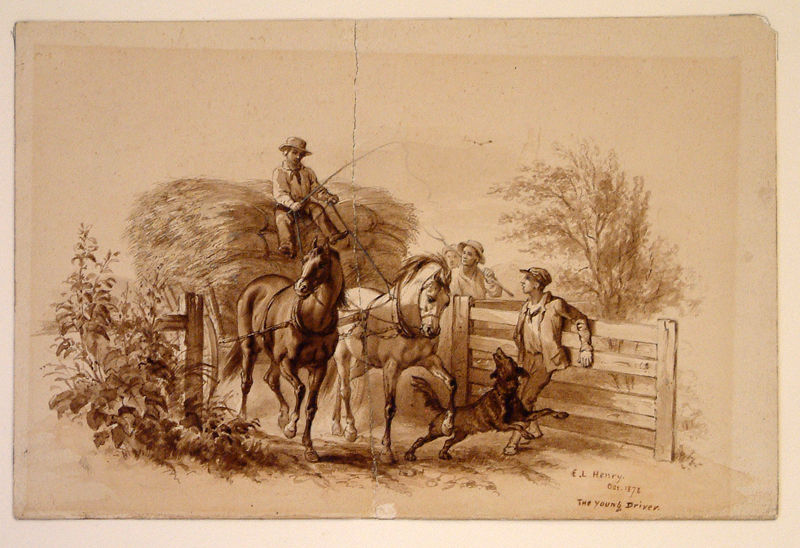
Titel: The Young Driver
Künstler: Edward Lamson Henry
Standort: Amherst (Massachusetts, USA)
Institution: Mead Art Museum, Amherst College
Schlagwörter: hat, men, people, white, old, sitting, flowers, brown, wood, horses, man, tree, peasant, trees, boy, grass, bushes, plants, drawing, dog, dogs, hats, walking, tie, fence, peasants, person, baum, human, gate, hut, bush, carriage, farm, farmer, horse, wagon, reins, work, farmers, humans, stick, shirt, whip, action, hund, wheel, boys, weg, sepia, hay, straw, pferd, image, braun, zaun, kutsche, pferde, wheat, farming, fork, henry, rider, heu, harvest, jagd, pflanze, greenery, bauern, pitch fork, ernte, bauer, hourse, shrubbery, three people, pilgrim, wold, 1878, ma, white horse, wooden fence, waggon, reiten, weed, sat, the young driver, fance, fishing rod, zügel, kutscher, farm life, e l henry, tae, young driver, work day, hay wagon, wood fece, cadle, rural life, tfarmer